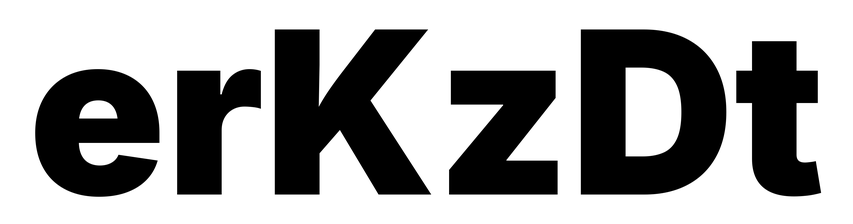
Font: Inter_Black